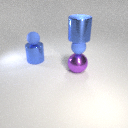
large purple metal sphere below large blue metal cylinder